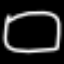
Label: square